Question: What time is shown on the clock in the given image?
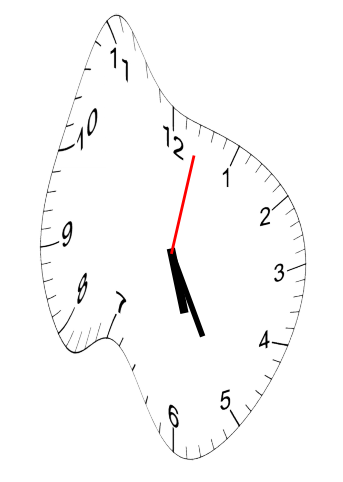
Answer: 05:25:02